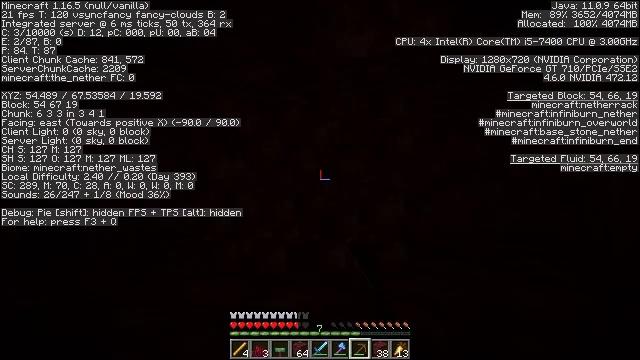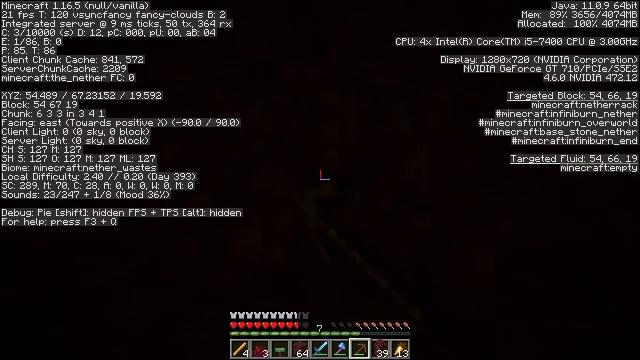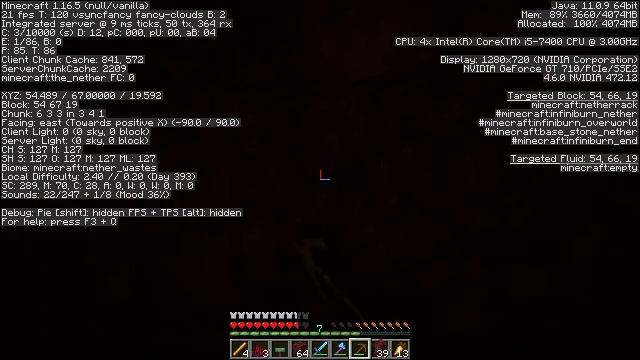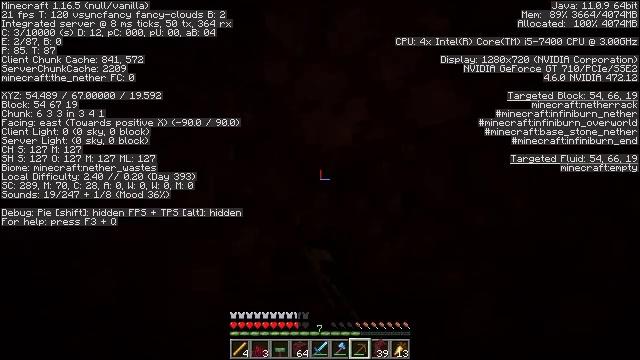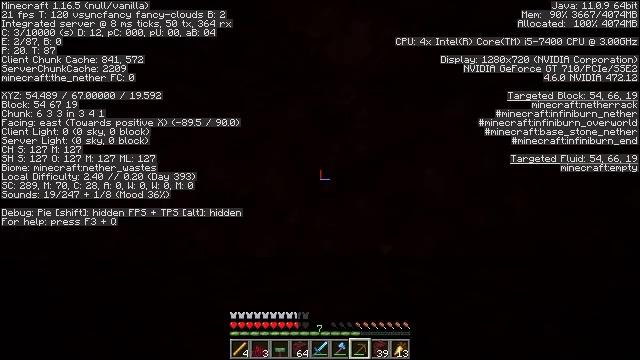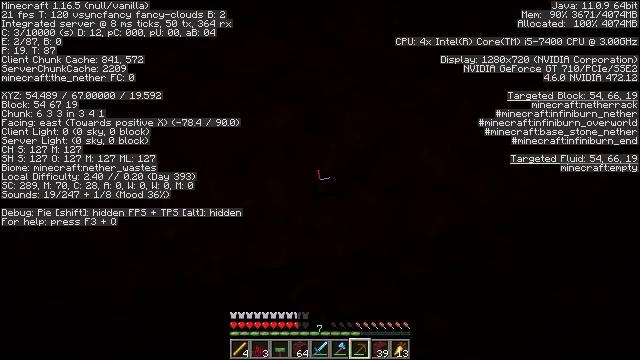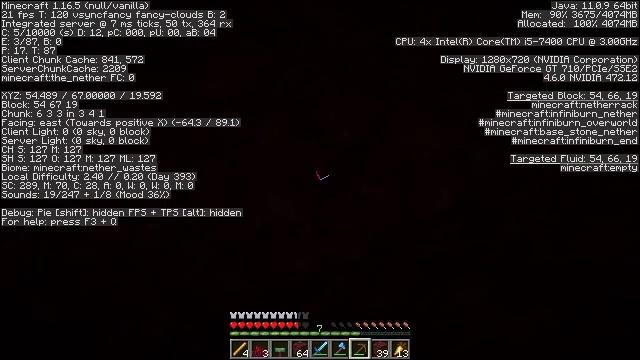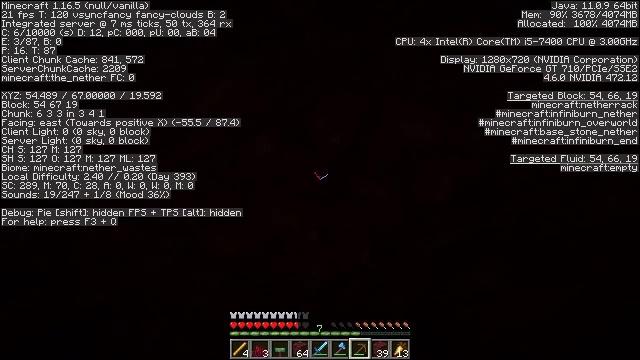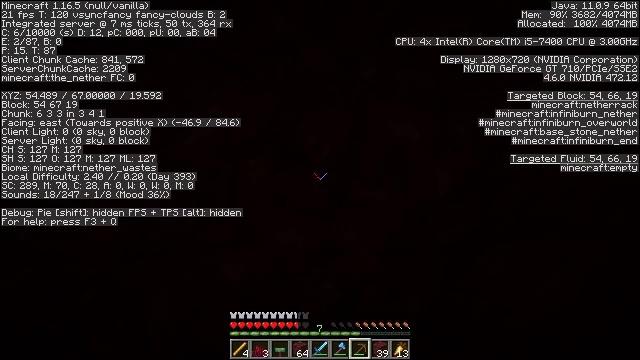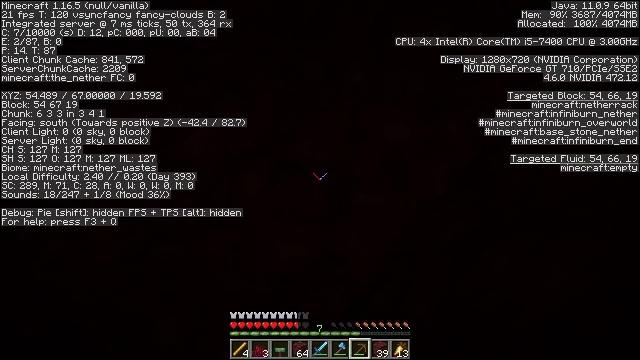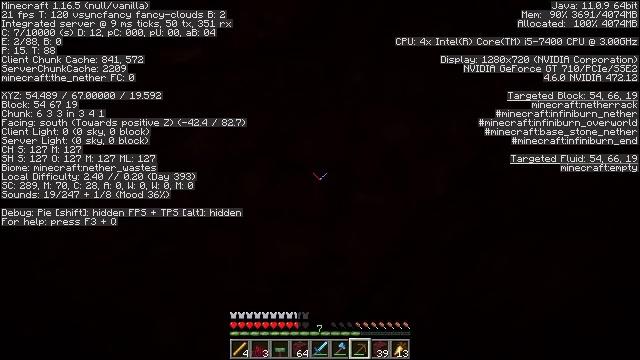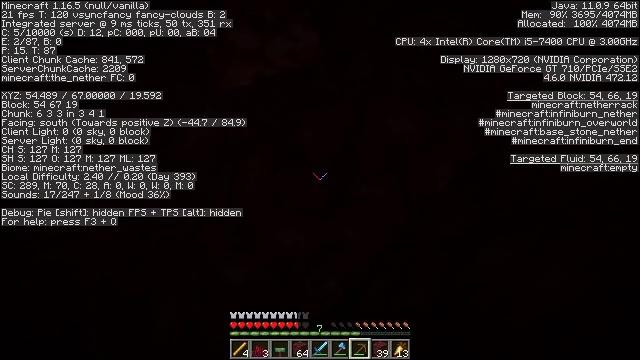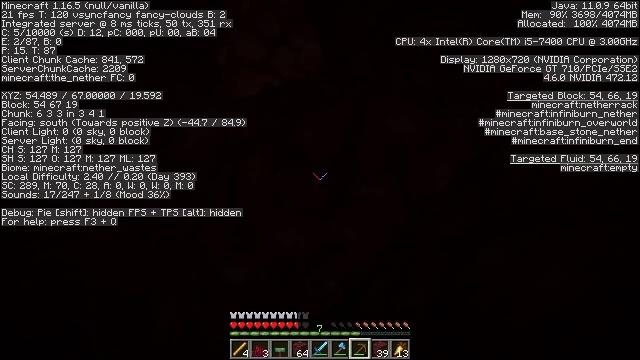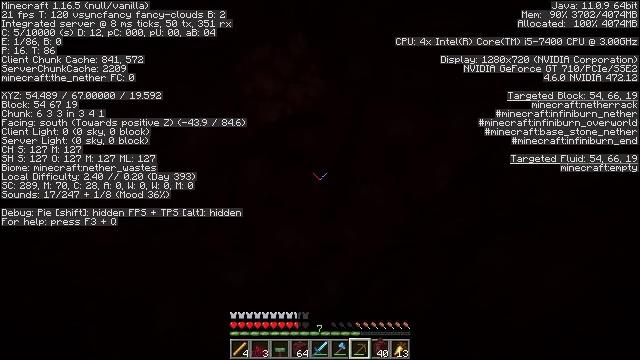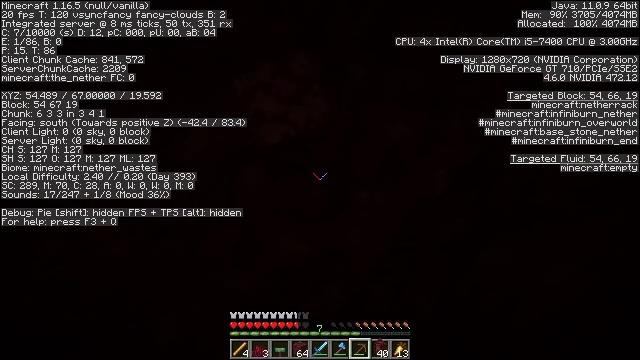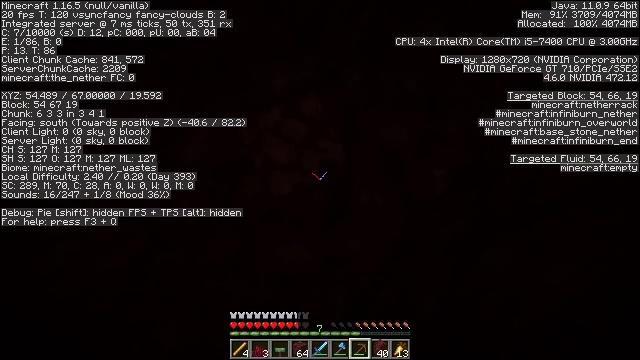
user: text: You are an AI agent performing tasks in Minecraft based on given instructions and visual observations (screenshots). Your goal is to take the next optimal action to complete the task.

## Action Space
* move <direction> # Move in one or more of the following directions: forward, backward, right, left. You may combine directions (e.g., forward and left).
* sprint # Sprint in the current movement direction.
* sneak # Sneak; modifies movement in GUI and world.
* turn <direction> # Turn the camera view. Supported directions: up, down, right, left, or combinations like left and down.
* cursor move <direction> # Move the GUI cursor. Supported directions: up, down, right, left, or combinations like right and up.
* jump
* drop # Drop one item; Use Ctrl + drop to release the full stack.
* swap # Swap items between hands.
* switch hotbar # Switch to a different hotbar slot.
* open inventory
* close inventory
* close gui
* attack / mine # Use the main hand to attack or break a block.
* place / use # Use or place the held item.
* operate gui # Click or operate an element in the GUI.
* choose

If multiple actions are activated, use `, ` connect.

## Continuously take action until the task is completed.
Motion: motion action
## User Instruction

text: Attack the netherrack to gather it.
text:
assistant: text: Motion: attack / mine
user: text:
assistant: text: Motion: attack / mine
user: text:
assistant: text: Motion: attack / mine
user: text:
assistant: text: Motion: attack / mine
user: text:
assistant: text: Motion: turn right
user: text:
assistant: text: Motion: turn right
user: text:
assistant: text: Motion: turn right and up
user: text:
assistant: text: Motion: turn right and up
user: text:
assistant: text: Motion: turn right and up
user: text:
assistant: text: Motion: no_op
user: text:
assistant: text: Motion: turn left and down
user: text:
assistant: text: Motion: no_op
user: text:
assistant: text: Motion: no_op
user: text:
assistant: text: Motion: turn right and up
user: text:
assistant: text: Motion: turn right and up
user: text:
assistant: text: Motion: no_op
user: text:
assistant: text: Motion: turn down, attack / mine
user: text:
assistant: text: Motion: turn down, attack / mine
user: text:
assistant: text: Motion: attack / mine
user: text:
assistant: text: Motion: attack / mine
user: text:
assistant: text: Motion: attack / mine
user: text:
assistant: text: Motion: attack / mine
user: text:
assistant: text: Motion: attack / mine
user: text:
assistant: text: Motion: attack / mine
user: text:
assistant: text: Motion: attack / mine
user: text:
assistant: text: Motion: attack / mine
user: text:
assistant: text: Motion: no_op